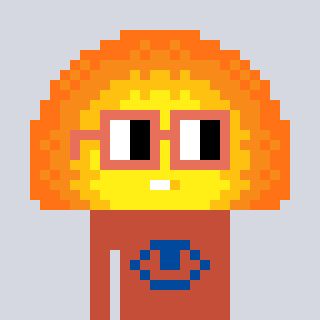
a pixel art character with square orange glasses, a sunset-shaped head and a rust-colored body on a cool background